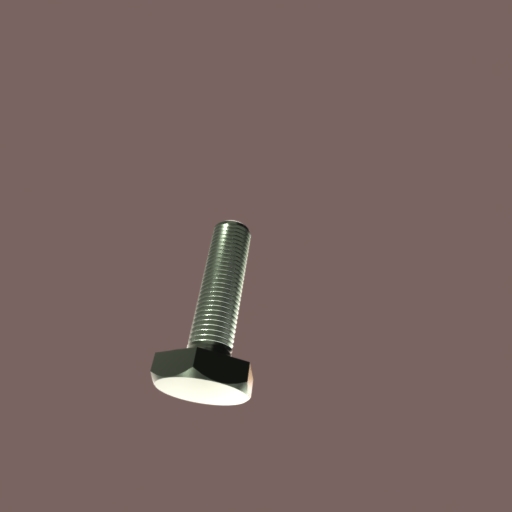
Label: bolt